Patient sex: M
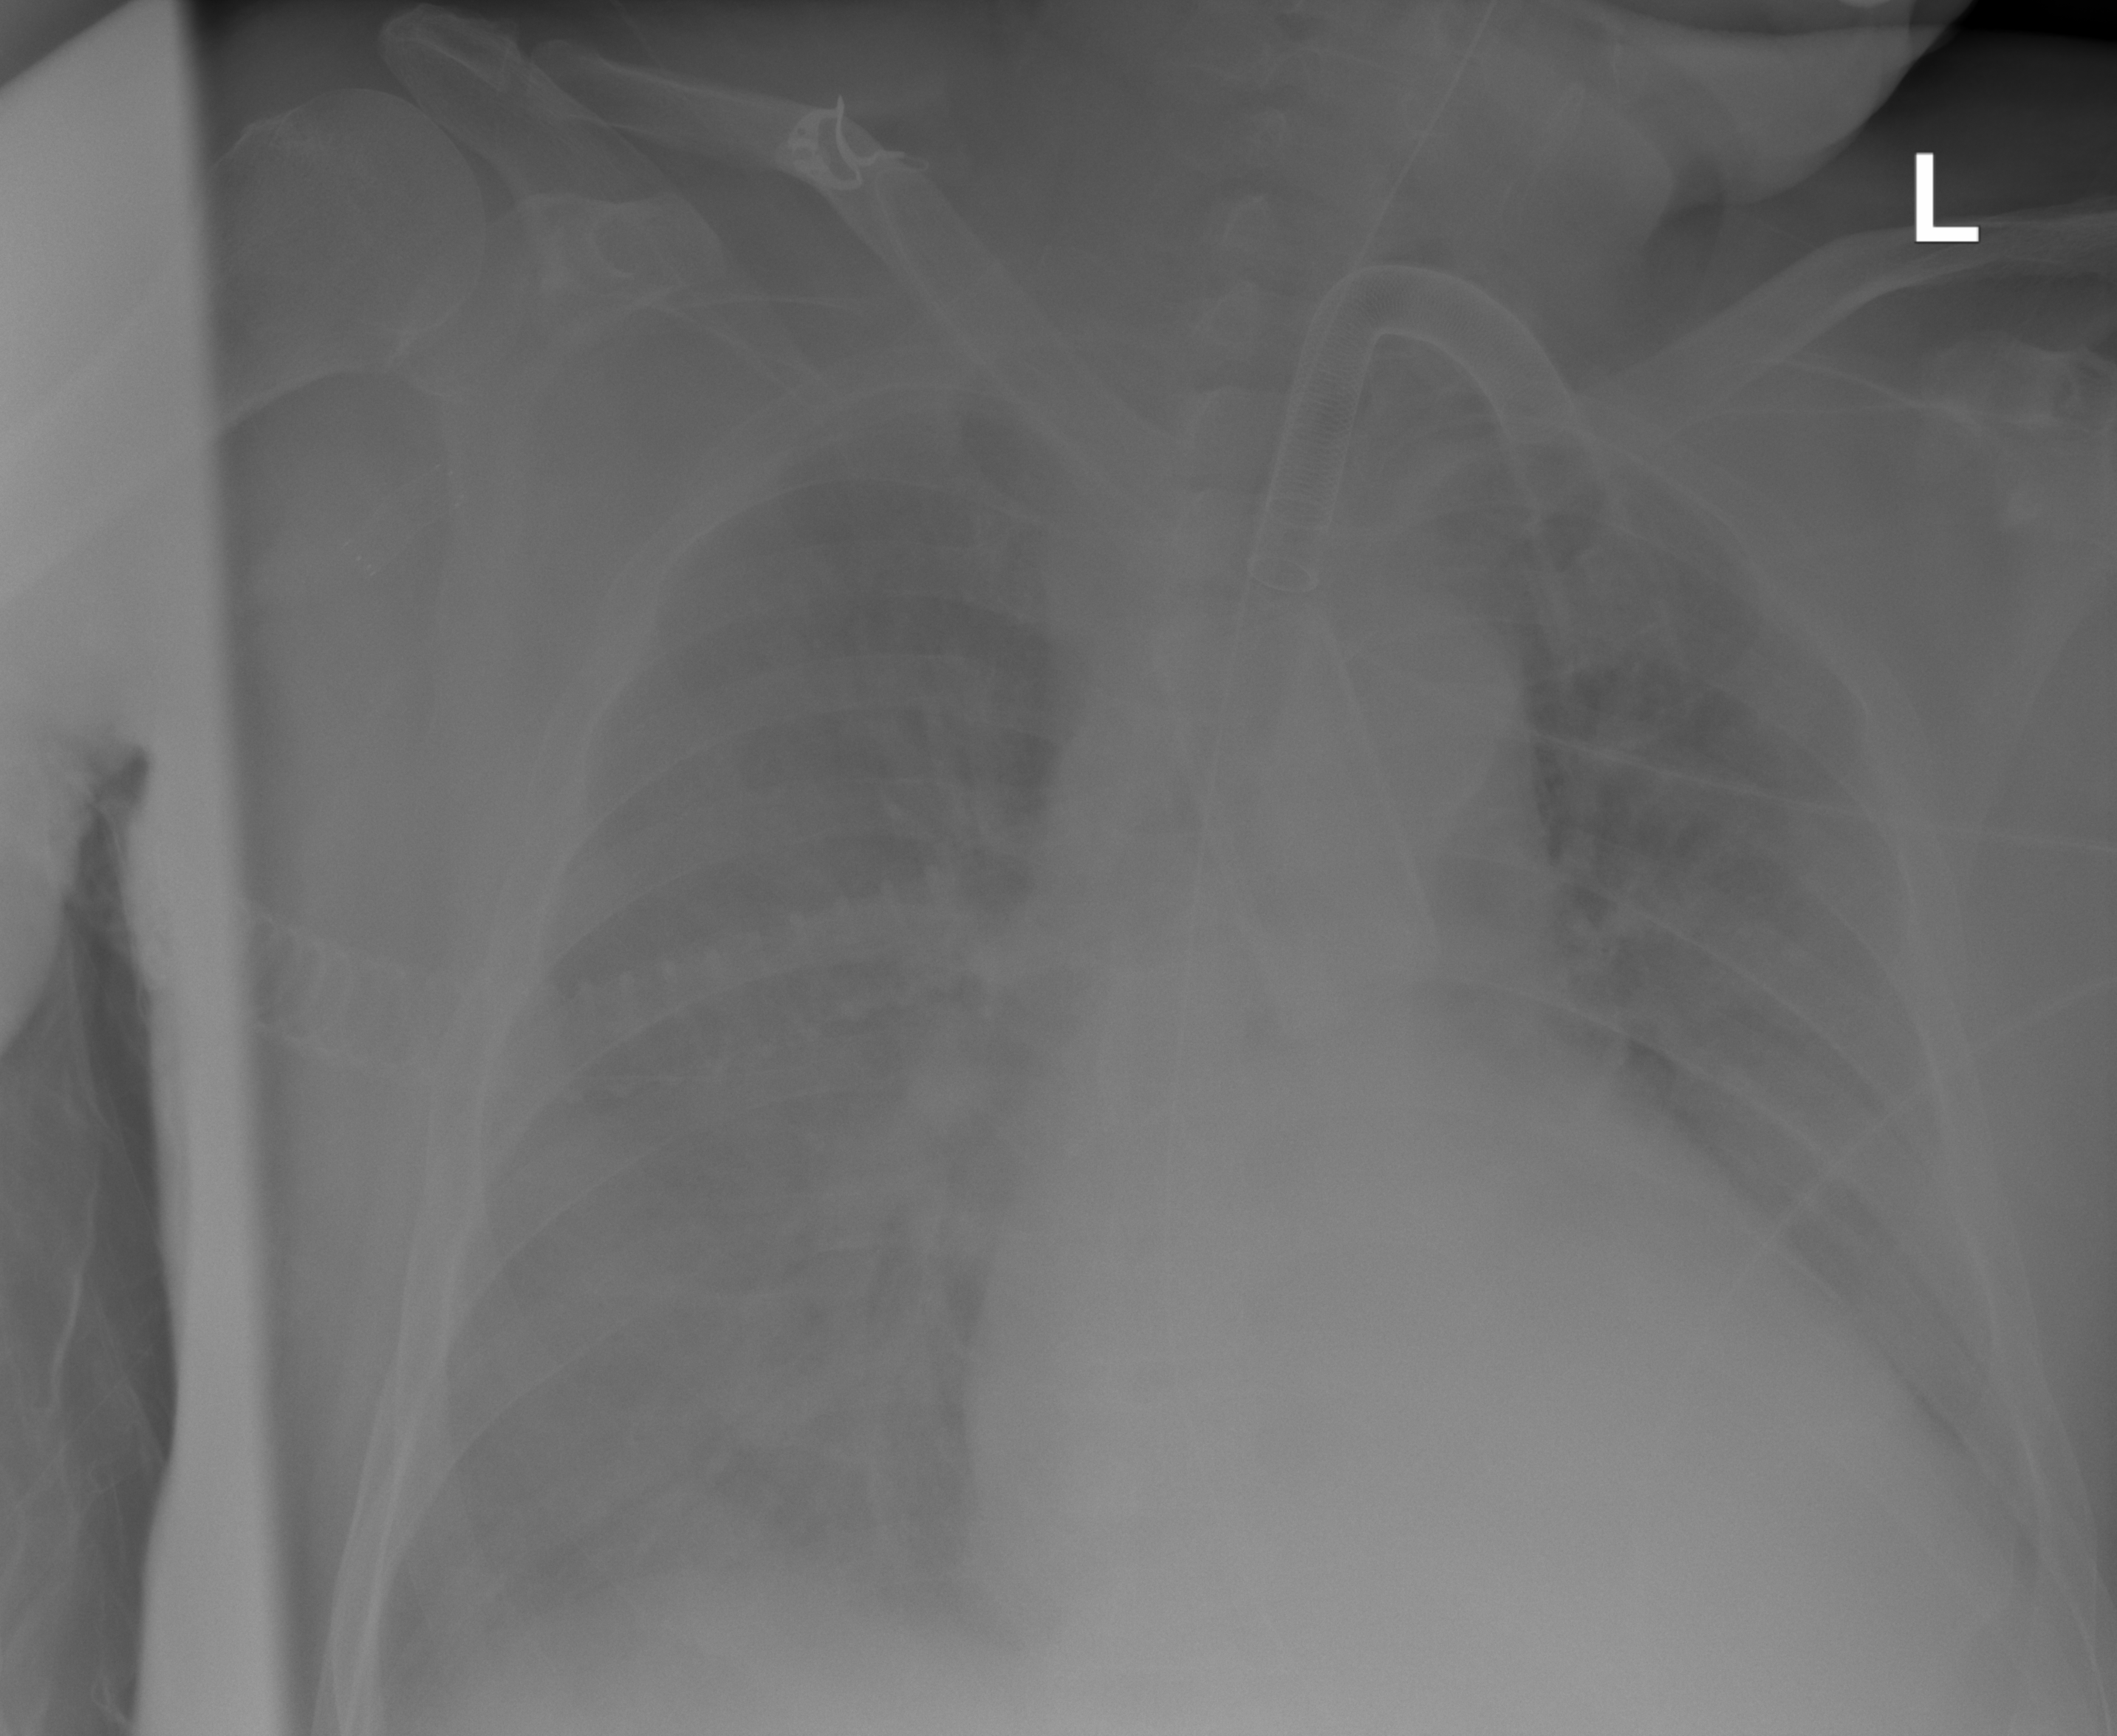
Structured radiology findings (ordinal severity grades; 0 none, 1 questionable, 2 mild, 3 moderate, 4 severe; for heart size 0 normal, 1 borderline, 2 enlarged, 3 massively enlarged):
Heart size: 2
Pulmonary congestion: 2
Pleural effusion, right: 3
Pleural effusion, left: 2
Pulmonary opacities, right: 1
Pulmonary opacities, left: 0
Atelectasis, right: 2
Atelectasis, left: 2